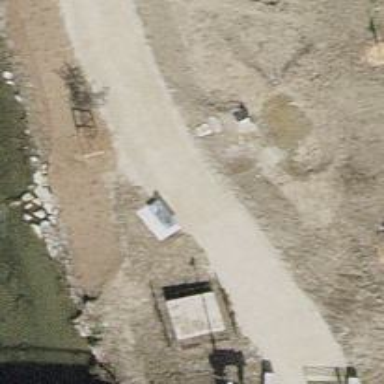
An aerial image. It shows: Bench.